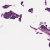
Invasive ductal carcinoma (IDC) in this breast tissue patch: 1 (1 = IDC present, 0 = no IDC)